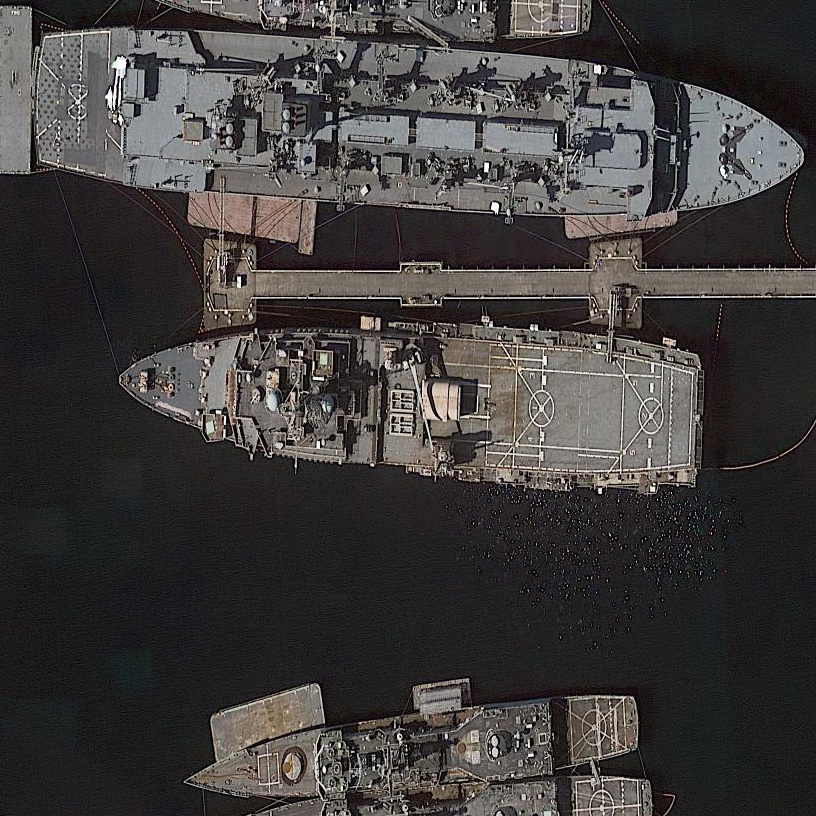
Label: combat